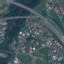
Land use / land cover: Highway